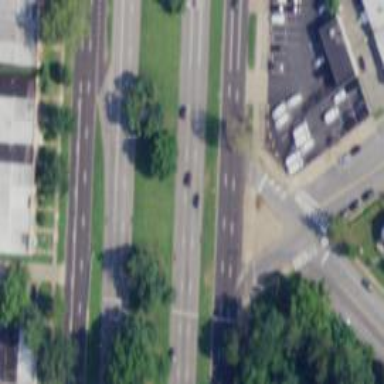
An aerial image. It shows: Uncontrolled and marked road crossing.